Aerial crown-view tile of a tropical tree (Barro Colorado Island, Panama), acquired 20250715:
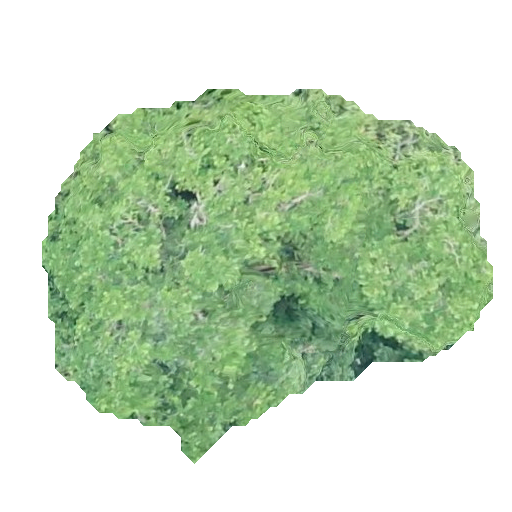
Species: Platypodium elegans
GBIF accepted scientific name: Platypodium elegans
Crown area: 175.774 m²